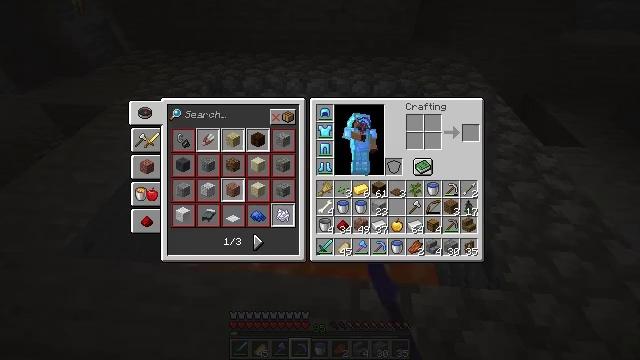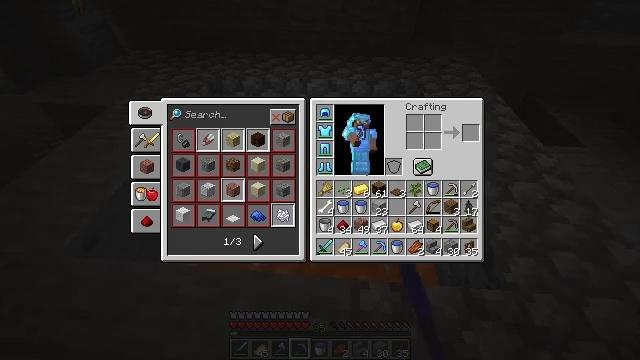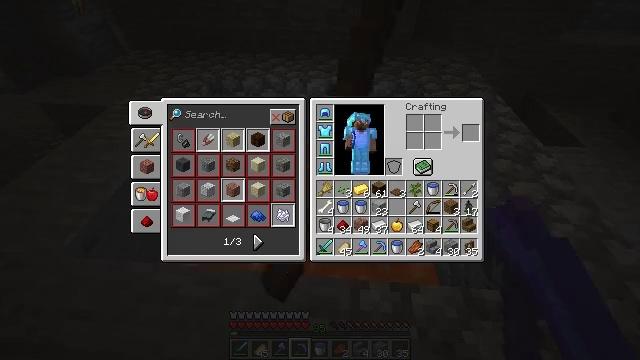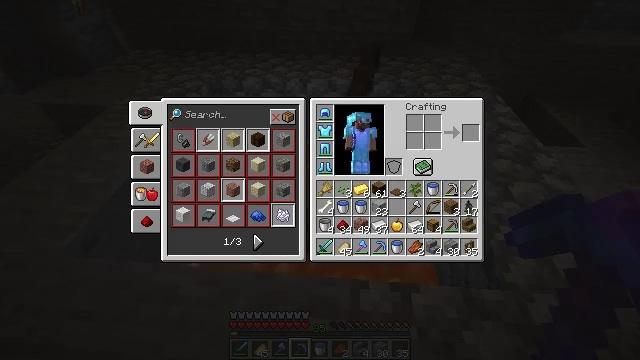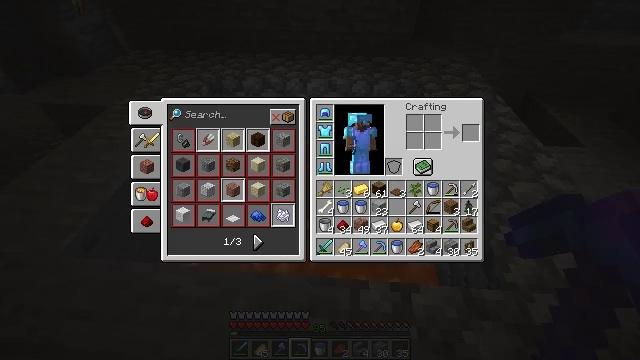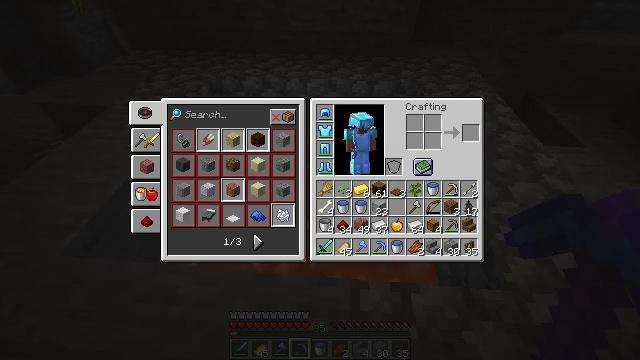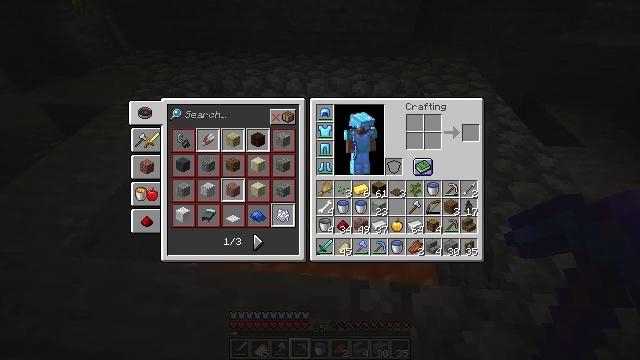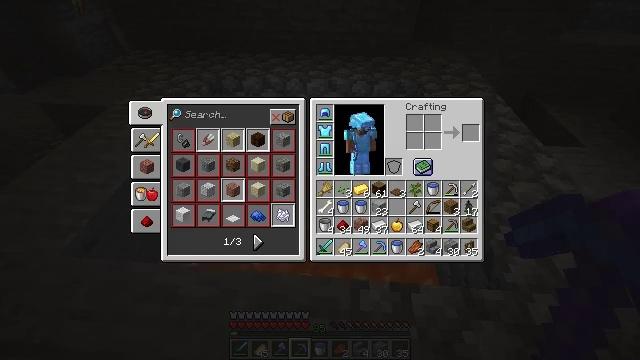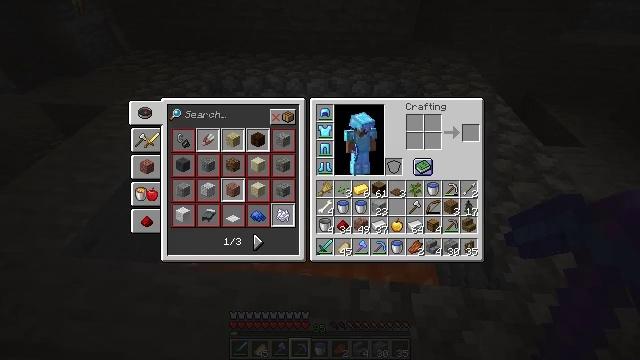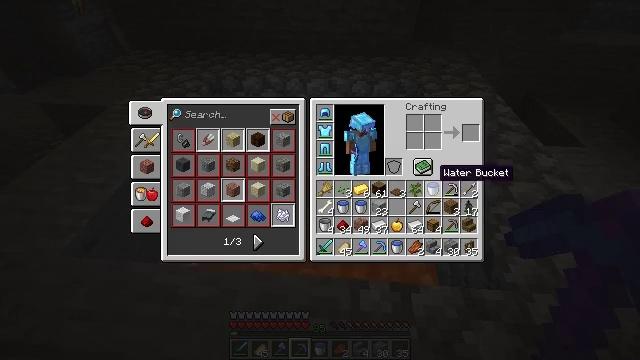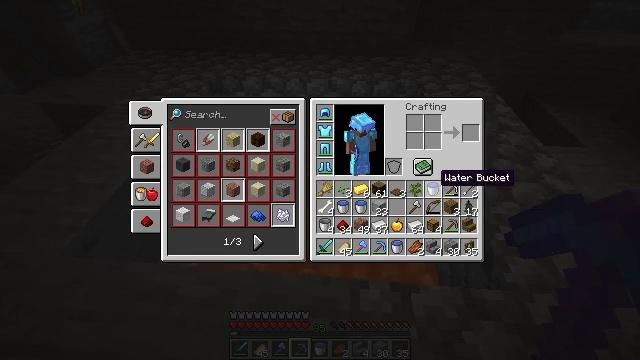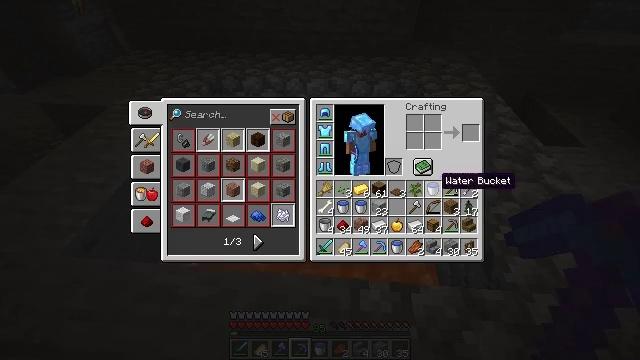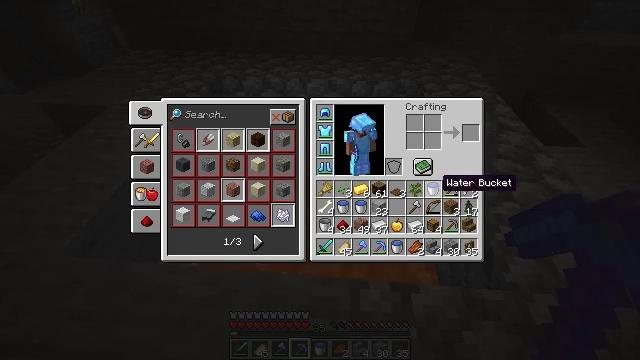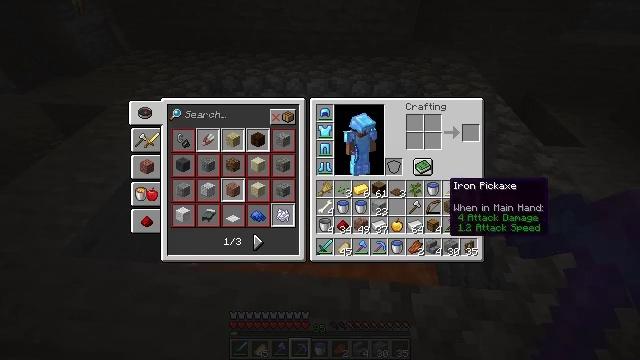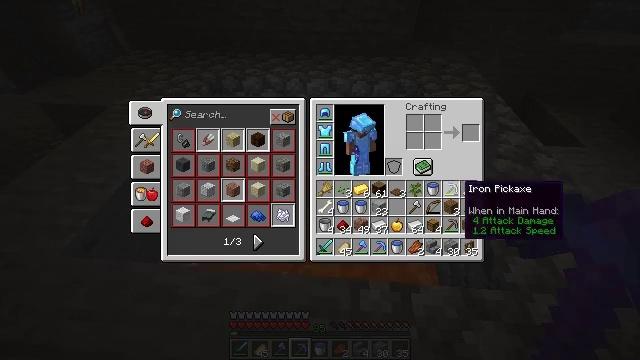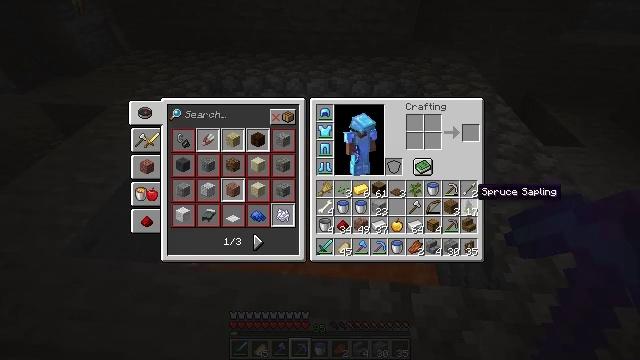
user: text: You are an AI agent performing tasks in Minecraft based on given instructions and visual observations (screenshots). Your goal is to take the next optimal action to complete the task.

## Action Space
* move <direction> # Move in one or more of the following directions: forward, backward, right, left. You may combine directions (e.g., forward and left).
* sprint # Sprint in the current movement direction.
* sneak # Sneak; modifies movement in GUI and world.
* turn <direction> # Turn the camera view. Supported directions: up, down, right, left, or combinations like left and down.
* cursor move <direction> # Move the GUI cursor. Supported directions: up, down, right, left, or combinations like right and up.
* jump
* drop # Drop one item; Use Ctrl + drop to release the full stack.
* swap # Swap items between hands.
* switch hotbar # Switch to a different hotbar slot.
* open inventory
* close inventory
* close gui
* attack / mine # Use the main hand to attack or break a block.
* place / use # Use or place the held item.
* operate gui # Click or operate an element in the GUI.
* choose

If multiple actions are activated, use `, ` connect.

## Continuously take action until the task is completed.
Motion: motion action
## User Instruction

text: Remove an arrow from the inventory.
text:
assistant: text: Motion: cursor move down, open gui
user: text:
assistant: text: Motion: cursor move down
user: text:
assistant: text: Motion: cursor move down
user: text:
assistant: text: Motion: cursor move right and down
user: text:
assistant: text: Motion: cursor move down
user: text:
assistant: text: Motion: no_op
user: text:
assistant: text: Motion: no_op
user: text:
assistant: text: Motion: no_op
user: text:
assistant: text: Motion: no_op
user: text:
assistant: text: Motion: no_op
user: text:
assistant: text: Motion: no_op
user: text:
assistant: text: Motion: no_op
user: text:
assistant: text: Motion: cursor move right
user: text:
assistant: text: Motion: cursor move right
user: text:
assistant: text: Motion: cursor move right
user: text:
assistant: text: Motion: cursor move right
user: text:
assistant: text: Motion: no_op
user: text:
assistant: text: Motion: no_op
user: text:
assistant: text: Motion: no_op
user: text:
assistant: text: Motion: no_op
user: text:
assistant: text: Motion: no_op
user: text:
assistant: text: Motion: no_op
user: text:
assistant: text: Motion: no_op
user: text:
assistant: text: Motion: no_op
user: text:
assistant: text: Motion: no_op
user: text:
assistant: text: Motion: no_op
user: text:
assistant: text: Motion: no_op
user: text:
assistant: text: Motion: no_op
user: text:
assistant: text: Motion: no_op
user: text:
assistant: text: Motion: no_op